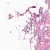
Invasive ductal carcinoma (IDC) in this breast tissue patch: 1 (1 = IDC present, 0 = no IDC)